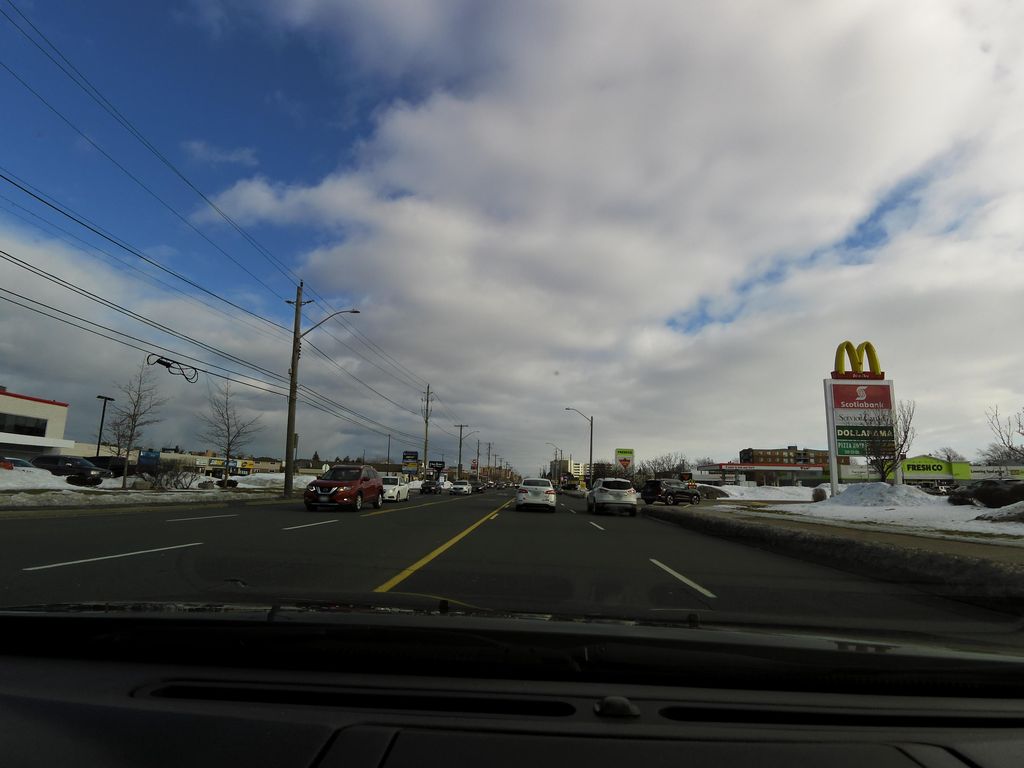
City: hamilton